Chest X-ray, PA view. Patient: 51 years old, sex F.
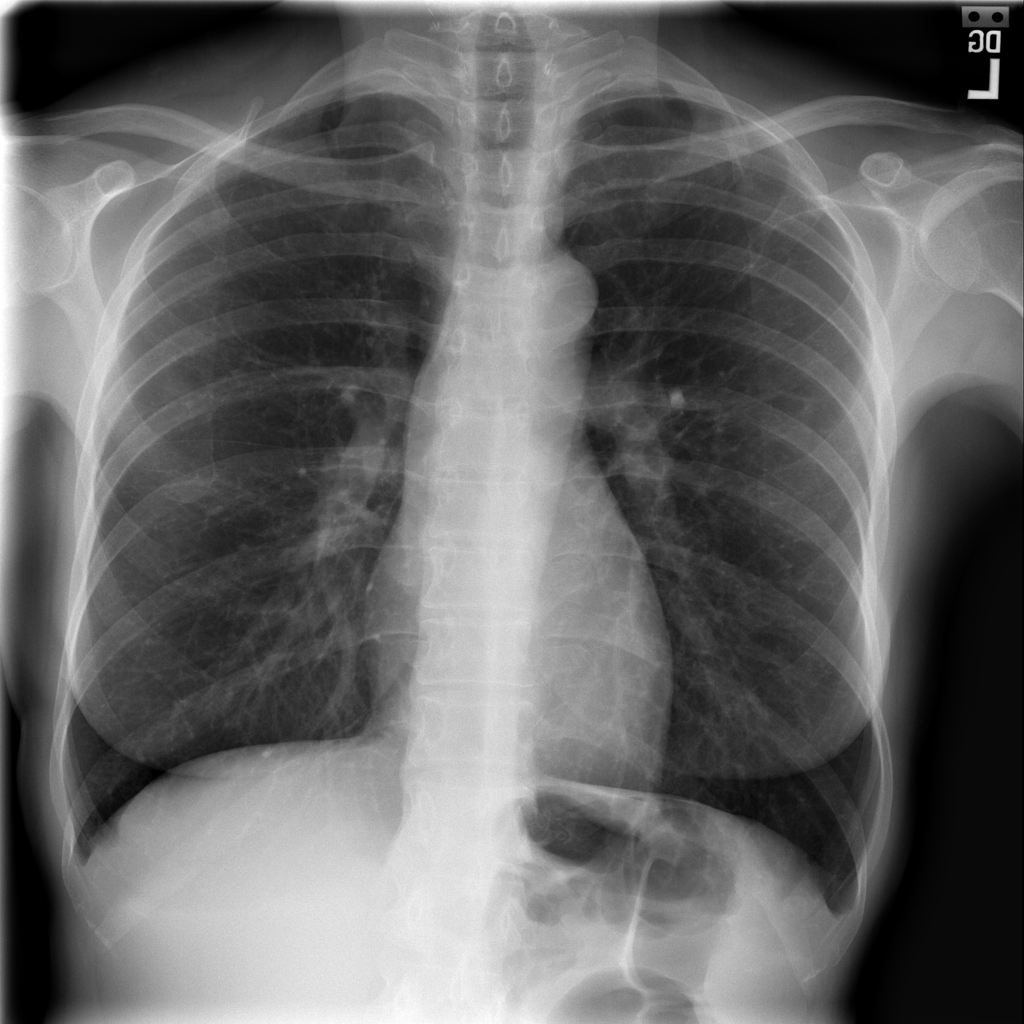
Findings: No Finding